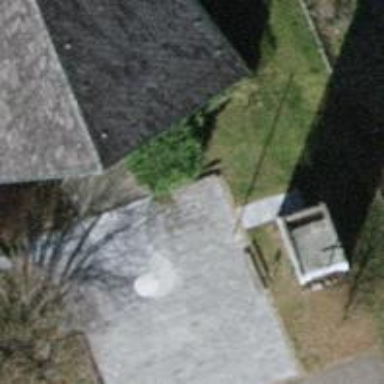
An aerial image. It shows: Bench for seating.